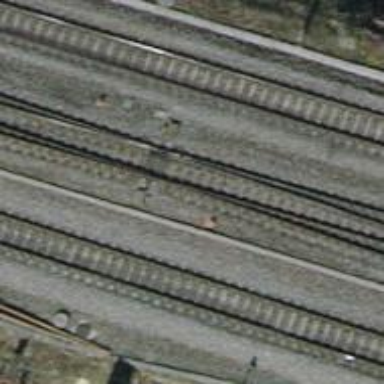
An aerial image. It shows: Railway crossing.